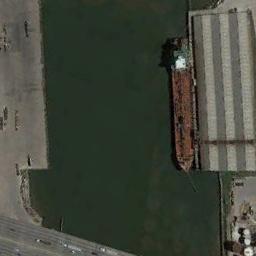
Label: ship